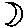
Label: moon